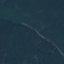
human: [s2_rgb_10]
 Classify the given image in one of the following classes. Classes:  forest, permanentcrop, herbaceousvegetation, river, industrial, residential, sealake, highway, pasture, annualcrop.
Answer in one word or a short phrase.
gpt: Forest